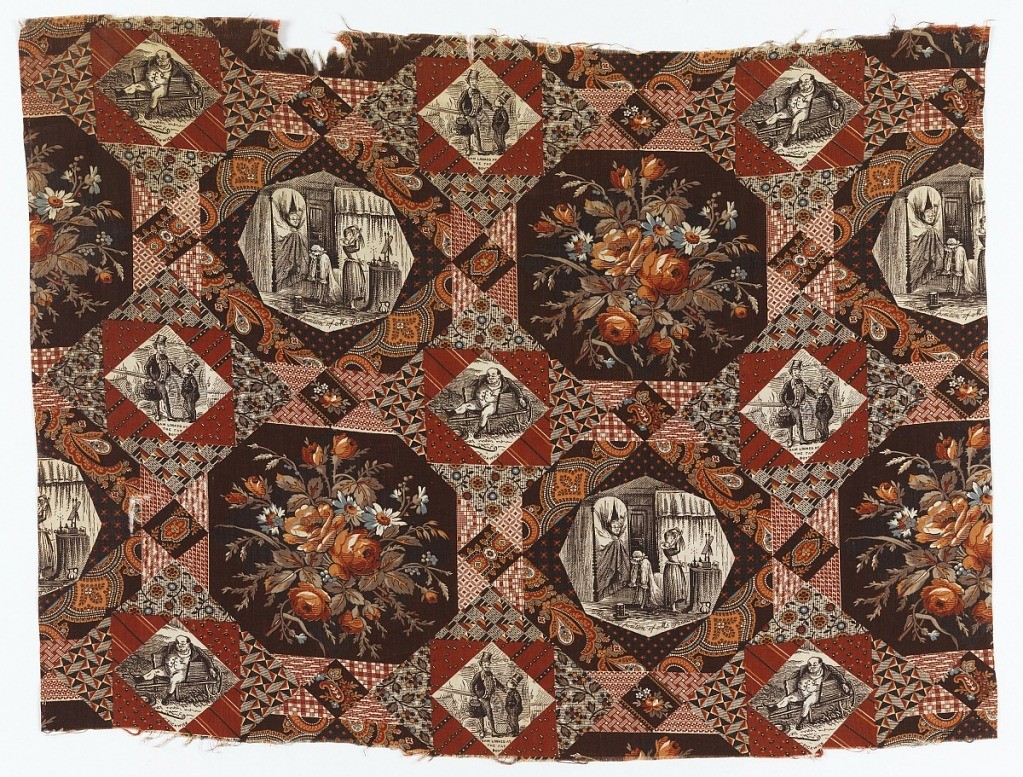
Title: Textile
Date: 1875–85
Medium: cotton Technique: printed by engraved roller on plain weave
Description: Imitation patchwork organized as a square diamond lattice. The half dropped patterns are geometric, small scale floral, or paisley type. An octagonal medallion contains a bunch of flowers. Scenes from Pickwick Papers are included: "Pickwick", "Sam Looked at the Fat Boy", and "Alarming position of Mr. Pickwick."